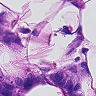
Metastatic tissue present: yes